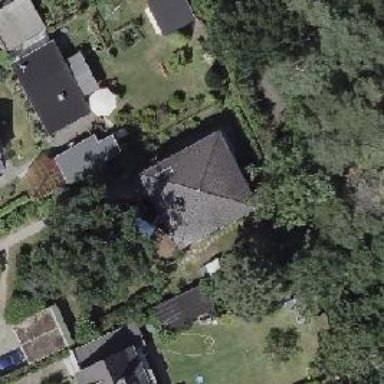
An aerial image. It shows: Simple house.